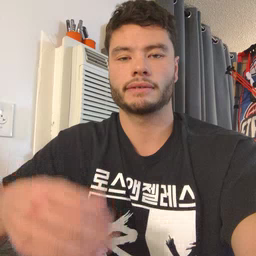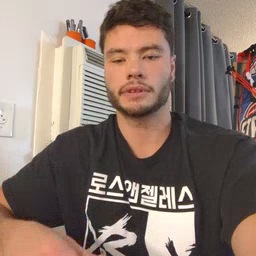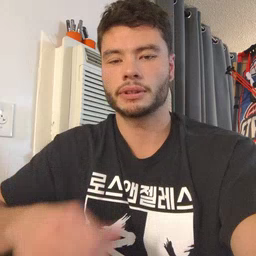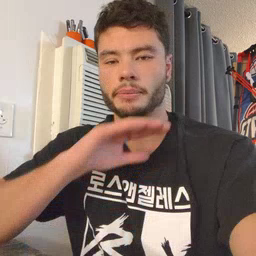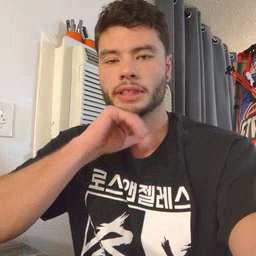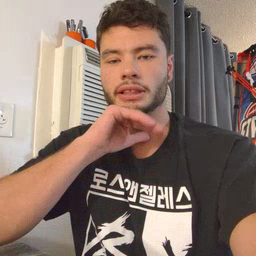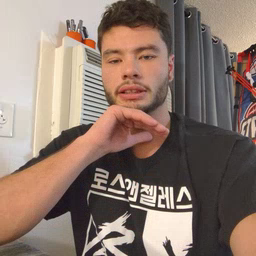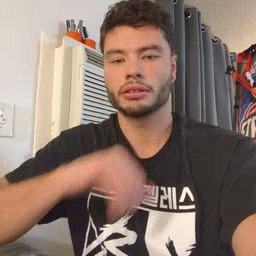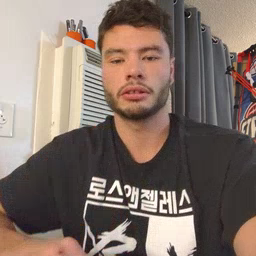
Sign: pig